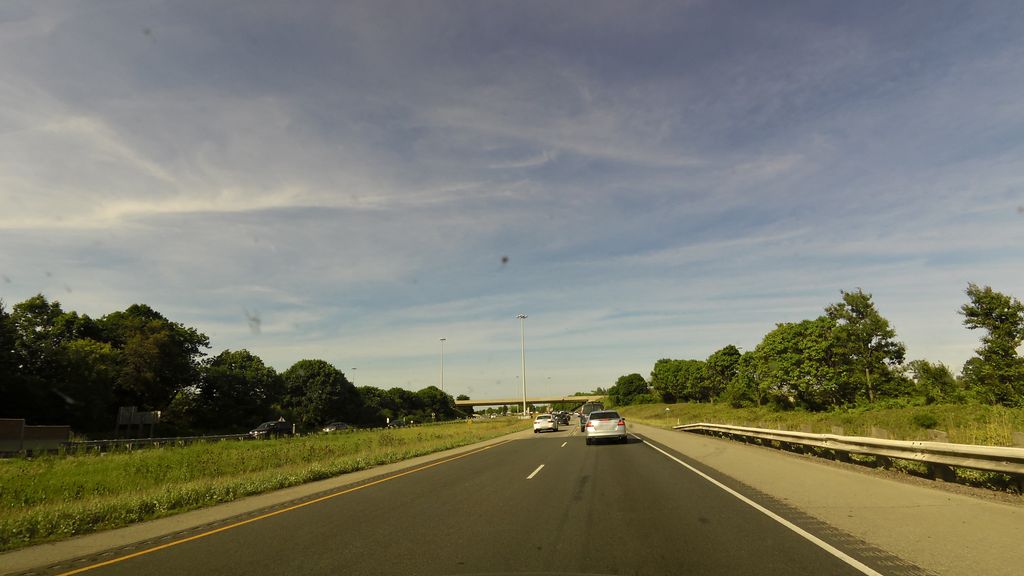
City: hamilton